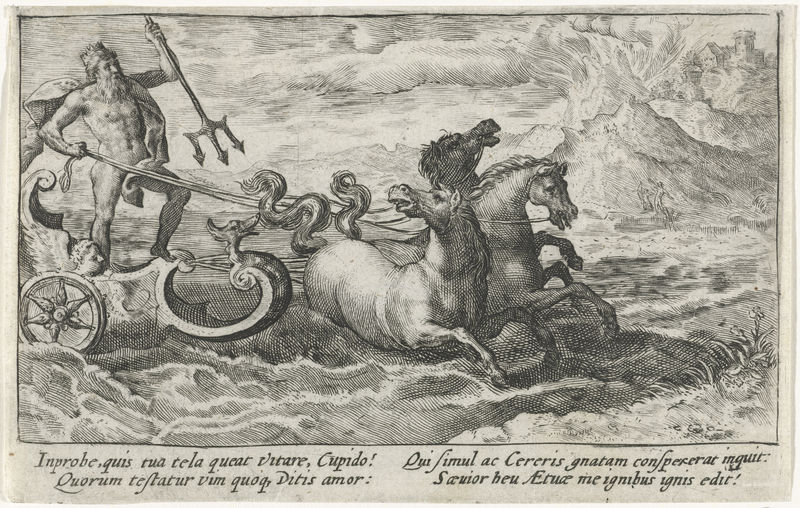
Titel: Pluto die verliefd is op Proserpina
Künstler: Crispijn van de (I) Passe
Standort: Amsterdam
Institution: Rijksmuseum
Schlagwörter: berg, gott, meer, nackt, wasser, wolken, stadt, ufer, blume, hintergrund, schwarz, weiss, gras, tuch, krone, pferd, pferde, schrift, wellen, grafik, rad, wagen, antike, burg, vulkan, druck, schwarzweiss, stich, text, kupferstich, waser, latein, neptun, dreizack, poseidon, hippocampus, antike#